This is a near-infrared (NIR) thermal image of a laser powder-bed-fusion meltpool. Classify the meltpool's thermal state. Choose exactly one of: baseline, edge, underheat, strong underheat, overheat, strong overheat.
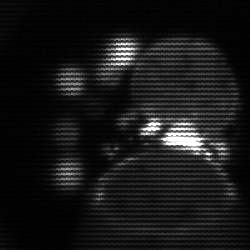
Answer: edge